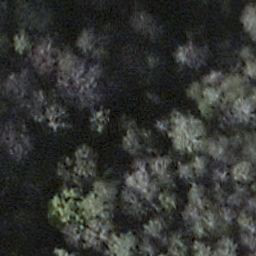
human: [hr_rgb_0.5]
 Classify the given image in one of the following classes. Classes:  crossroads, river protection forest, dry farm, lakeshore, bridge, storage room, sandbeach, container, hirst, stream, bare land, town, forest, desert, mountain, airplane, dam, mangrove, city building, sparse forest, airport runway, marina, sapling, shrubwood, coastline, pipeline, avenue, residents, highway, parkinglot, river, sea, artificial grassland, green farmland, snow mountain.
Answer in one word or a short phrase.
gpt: shrubwood